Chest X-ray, PA view. Patient: 67 years old, sex F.
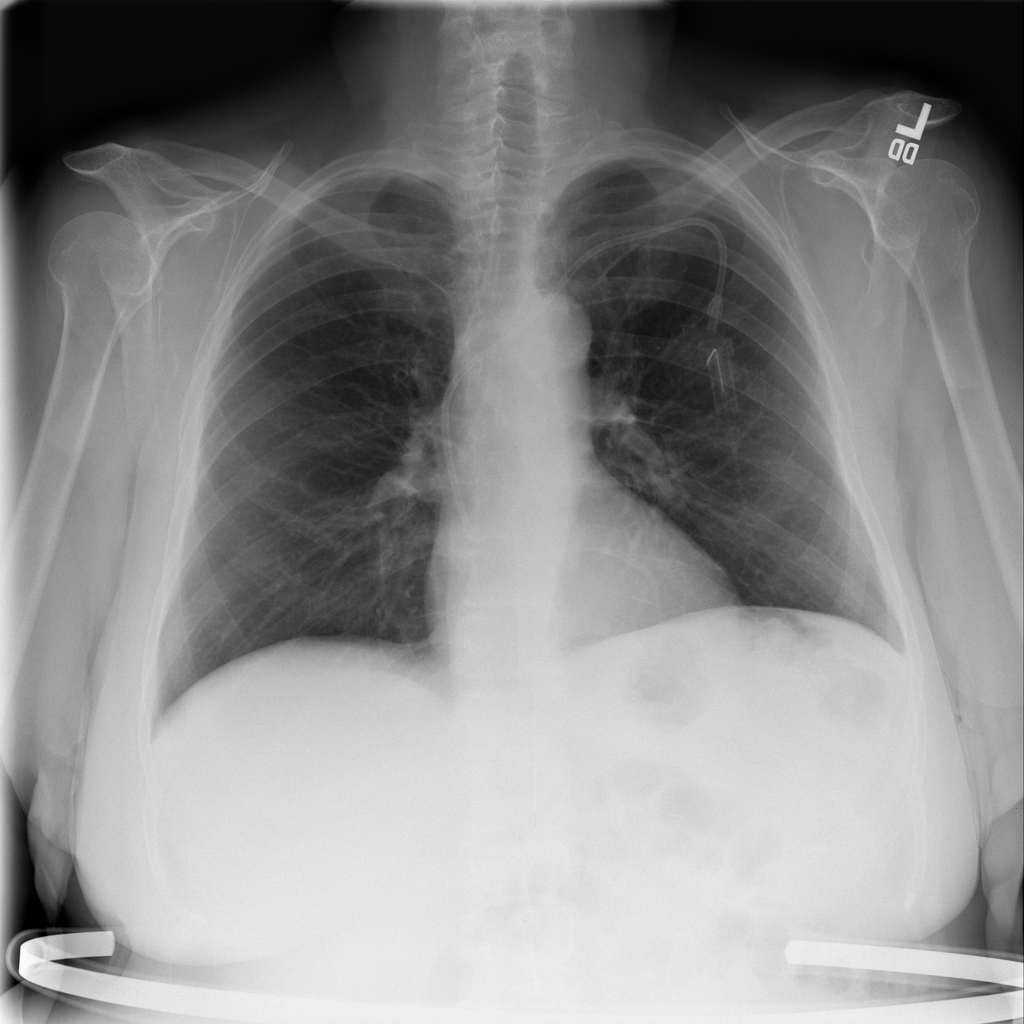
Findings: No Finding